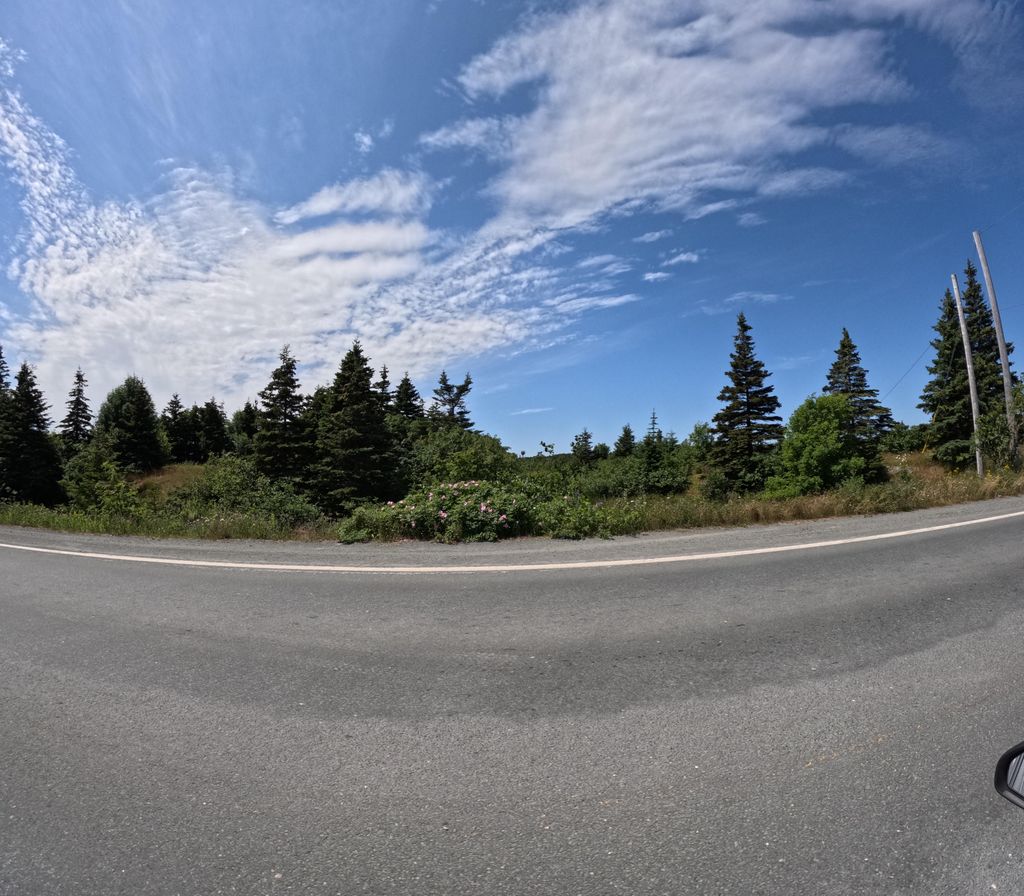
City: st_johns